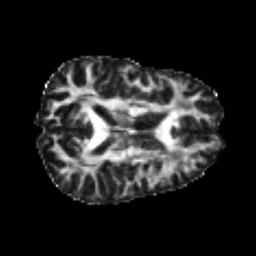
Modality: FA
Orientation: axial
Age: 24
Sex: male
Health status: healthy
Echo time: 0.074 s